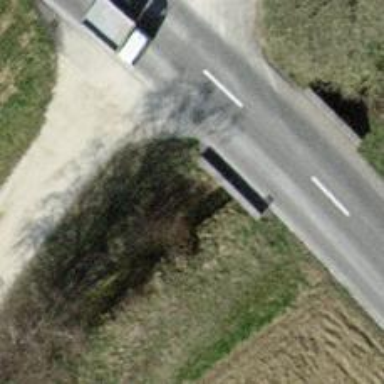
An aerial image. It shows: Tunnel.